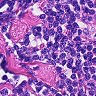
Metastatic tissue present: no